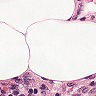
Metastatic tissue present: no